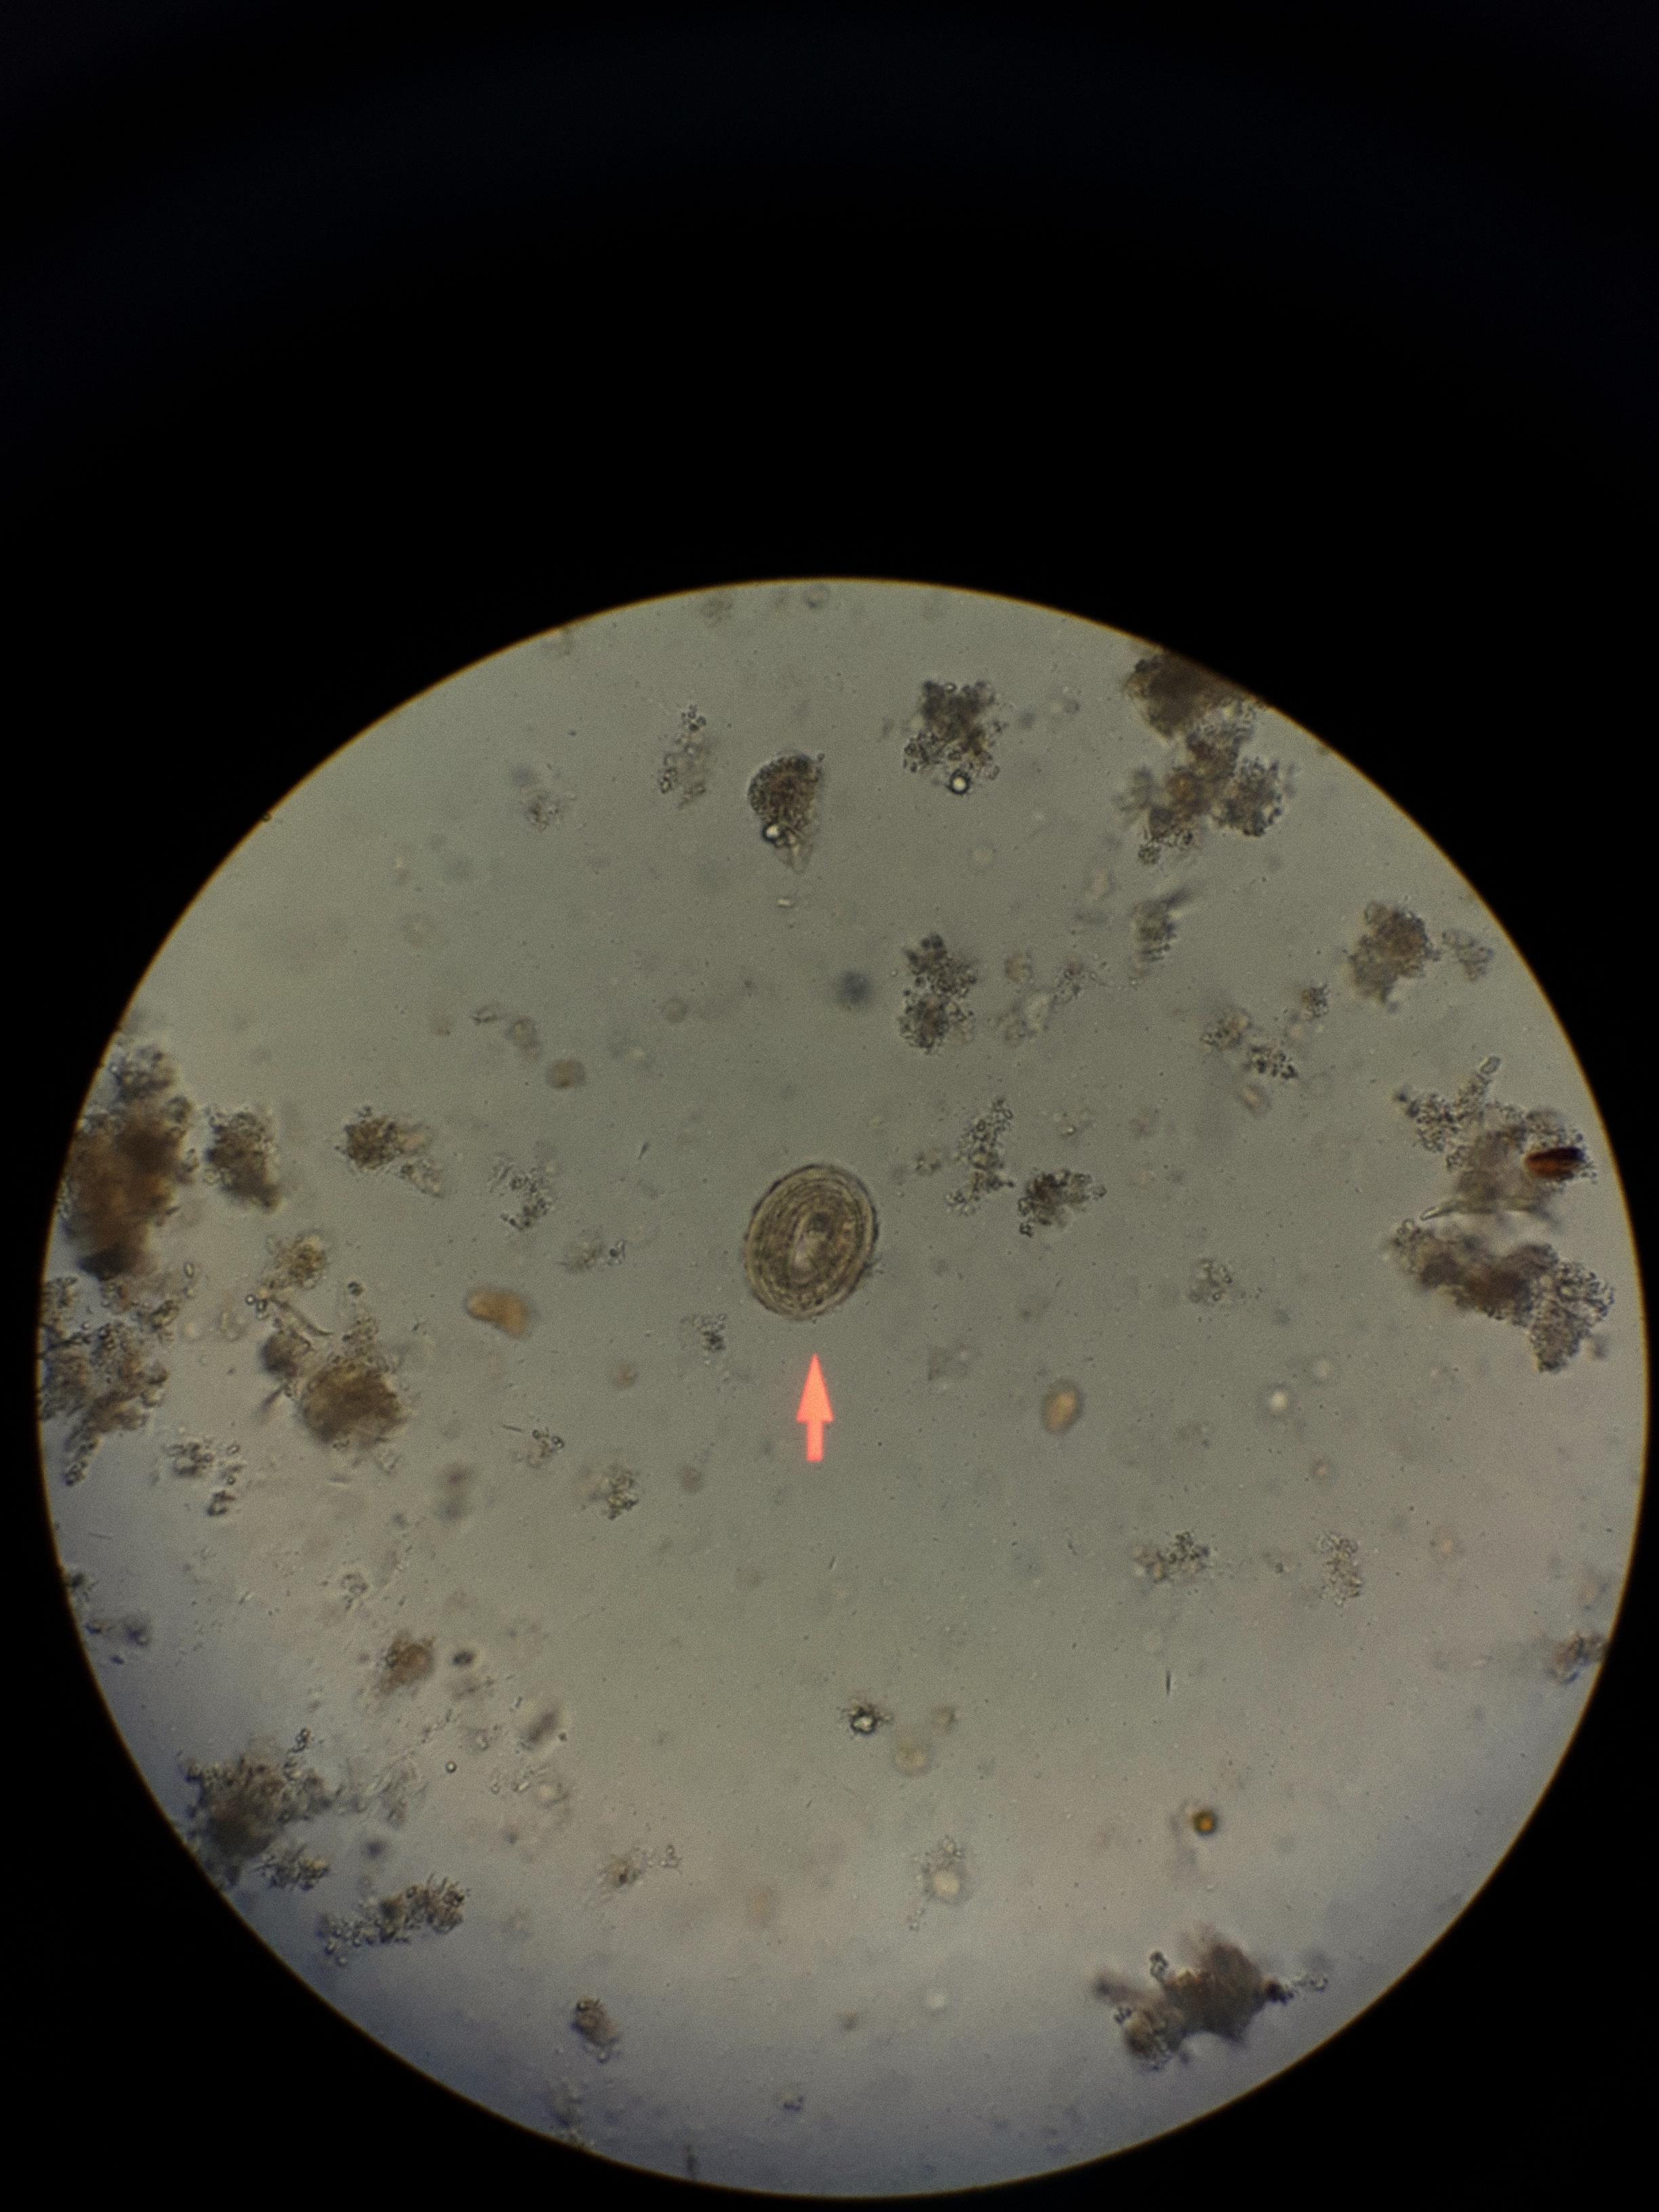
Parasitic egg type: Ascaris lumbricoides